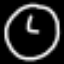
Label: clock